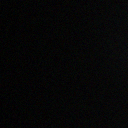
Screen state: off